Interaction volume radius: 5 \u00c5
Interaction volume height: 15 \u00c5
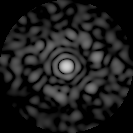
Disorder parameter: 0.8608